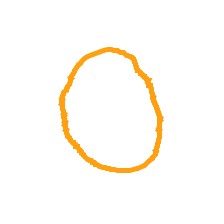
Shape: circle